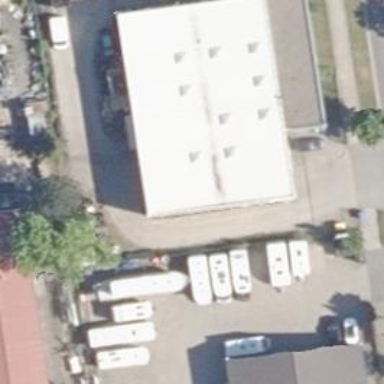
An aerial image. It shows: Building that is tyre shop.